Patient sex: M
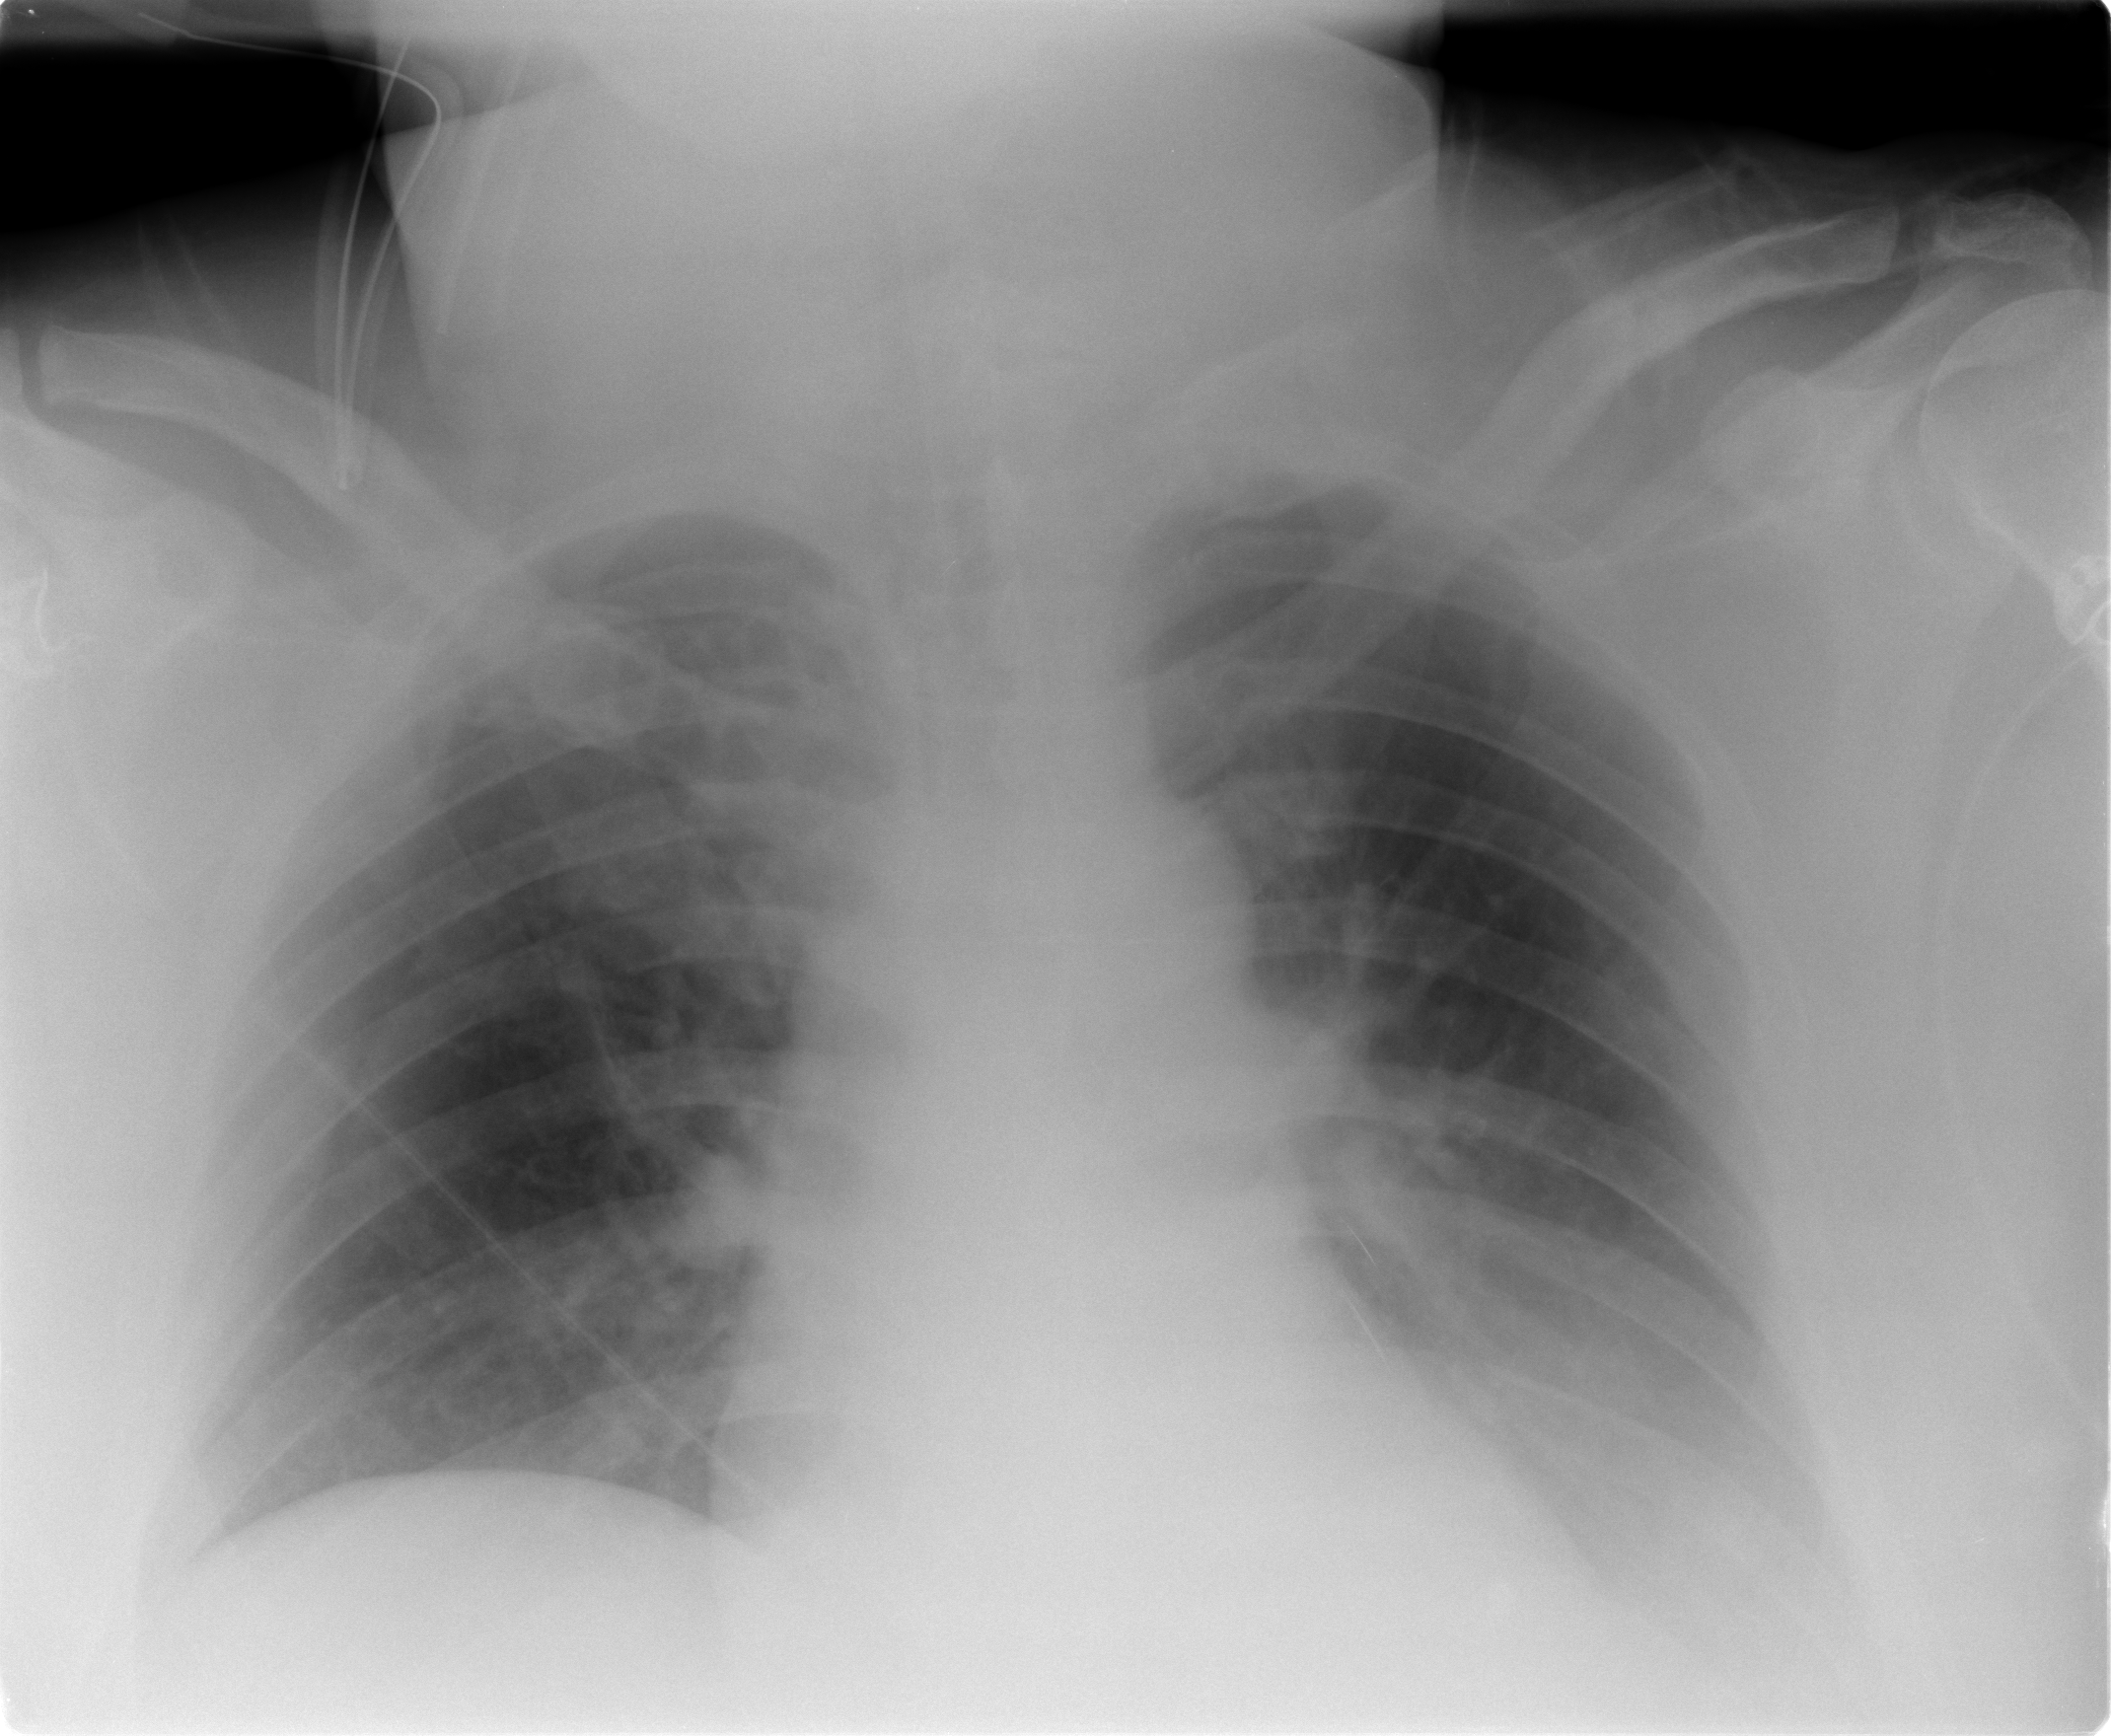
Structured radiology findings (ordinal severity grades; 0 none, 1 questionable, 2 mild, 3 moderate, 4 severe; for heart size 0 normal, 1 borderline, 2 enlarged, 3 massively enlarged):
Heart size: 0
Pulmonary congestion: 0
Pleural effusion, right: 1
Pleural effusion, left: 2
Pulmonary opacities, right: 0
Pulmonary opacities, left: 0
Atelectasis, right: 2
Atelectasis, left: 2